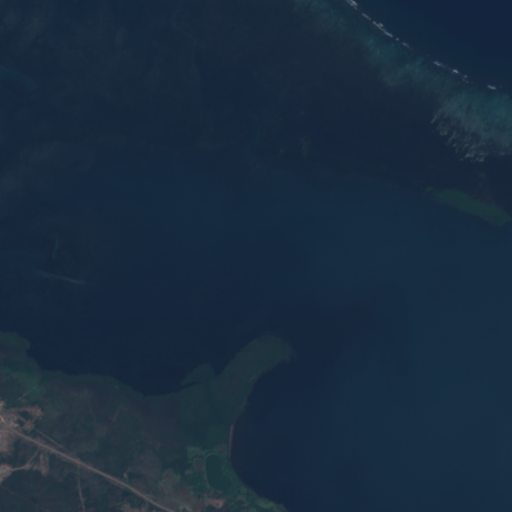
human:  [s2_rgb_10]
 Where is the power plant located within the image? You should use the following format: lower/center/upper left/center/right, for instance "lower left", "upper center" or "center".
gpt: The power plant is located in the lower left of the image.
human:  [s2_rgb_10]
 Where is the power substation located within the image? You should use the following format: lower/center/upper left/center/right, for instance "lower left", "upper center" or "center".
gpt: The power substation is located in the lower left of the image.
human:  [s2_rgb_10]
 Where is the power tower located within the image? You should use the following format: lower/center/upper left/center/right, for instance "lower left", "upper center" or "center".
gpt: The power tower is located in the lower left of the image.
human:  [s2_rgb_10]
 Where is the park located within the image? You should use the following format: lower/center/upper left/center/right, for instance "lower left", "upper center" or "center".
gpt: There is no park in the image.